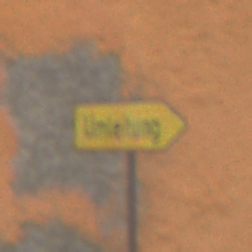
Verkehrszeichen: UmleitungswegweiserRechtsweisend
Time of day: Midday
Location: Outdoor (Urban)
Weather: Overcast
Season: NotSpecified
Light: Natural